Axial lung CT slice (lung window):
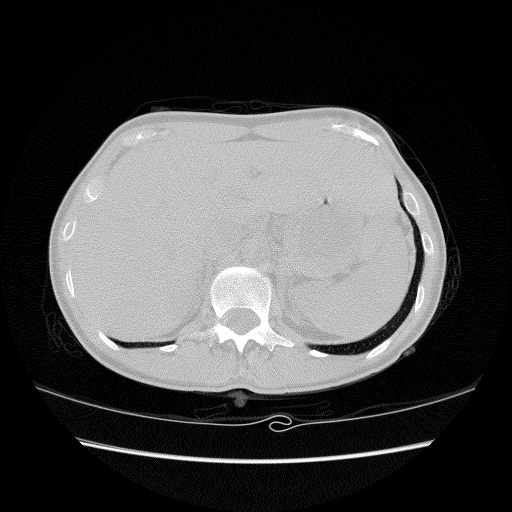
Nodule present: no